Question: I have places in different cities in my real time database (firebase).
Following is my database structure.

But according to firebase tutorial, I tried following code to get data
'''
cityA.queryOrdered(byChild: "completed").observe(.value, with: { snapShot in
var newItems: [AttractionPlace] = []
for child in snapShot.children {
if let snapShot = child as? DataSnapshot,
let attraction = AttractionPlace(snapShot: snapShot) {
newItems.append(attraction)
}
}
print(newItems.count)
})
'''
I also would like to get data from cityB at the SAME TIME and no idea how to retrieve. I know I can repeat same action to 'cityB'. But is there any better way?
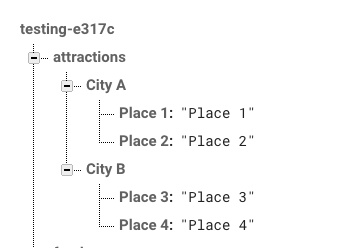
Answer: I'm not sure how you want your data structured. Can you show me what an 'AttractionPlace' is supposed to look like? The code below does what you want appending the name of each place to 'newItems', but without specifying from which city it is. Take notice that I did not use your 'AttractionPlace' object.
'''
let dataref = Database.database().reference()
dataref.child("attractions").observe(.value, with: { (snapshot) in
var newItems = [AnyObject]()
for city in snapshot.children.allObjects as! [DataSnapshot] {
let value = city.value as? NSDictionary ?? [:]
for child in value {
let attraction = child.value
newItems.append(attraction as AnyObject)
}
}
print("newItems: ",newItems)
print("newItems.count: ",newItems.count)
})
'''
Result:
'''
newItems: [Place 3, Place 4, Place 1, Place 2]
newItems.count: 4
'''